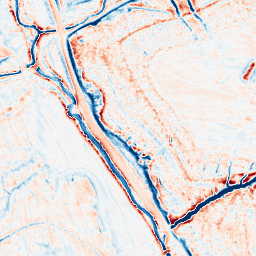
Category: edge_preserving
Decomposition family: anisotropic_diffusion
Decomposition parameters: iterations: 20
kappa: 50
gamma: 0.2
Upsampling method: bicubic
Upsampling parameters: scale: 4
Upsampling scale: 4